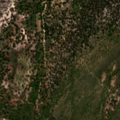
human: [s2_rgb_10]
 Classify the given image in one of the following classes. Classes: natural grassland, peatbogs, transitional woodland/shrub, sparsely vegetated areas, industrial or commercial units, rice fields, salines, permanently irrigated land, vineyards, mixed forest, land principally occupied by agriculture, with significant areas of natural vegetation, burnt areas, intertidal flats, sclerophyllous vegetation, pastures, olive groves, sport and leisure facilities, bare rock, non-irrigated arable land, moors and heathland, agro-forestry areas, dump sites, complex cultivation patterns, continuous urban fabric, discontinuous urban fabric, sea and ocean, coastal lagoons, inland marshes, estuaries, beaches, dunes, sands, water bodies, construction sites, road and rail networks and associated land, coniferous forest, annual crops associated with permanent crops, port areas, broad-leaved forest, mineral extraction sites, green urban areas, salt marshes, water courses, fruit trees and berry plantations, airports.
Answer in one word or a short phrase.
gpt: continuous urban fabric